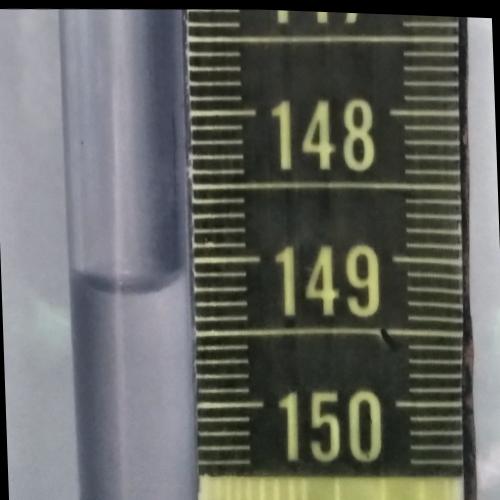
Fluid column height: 149.2 cm